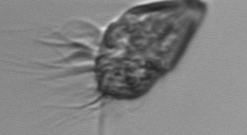
Label: Strombidium_morphotype1